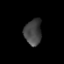
Tissue: prostate
Cell type: T cells
Senescence score: 0.2288
Nuclear area (px): 440
Mean DAPI intensity: 66.011